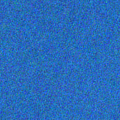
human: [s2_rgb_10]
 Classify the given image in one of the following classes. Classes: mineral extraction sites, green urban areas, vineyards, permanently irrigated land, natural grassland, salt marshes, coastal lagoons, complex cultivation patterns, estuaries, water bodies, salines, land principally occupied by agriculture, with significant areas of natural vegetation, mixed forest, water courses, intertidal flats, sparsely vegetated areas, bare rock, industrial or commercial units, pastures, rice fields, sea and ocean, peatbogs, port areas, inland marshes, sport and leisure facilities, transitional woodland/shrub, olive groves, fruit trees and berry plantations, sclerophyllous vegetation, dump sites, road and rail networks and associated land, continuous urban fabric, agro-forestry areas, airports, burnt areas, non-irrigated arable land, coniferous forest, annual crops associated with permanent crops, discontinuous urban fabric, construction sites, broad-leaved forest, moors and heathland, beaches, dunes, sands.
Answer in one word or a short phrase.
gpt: sea and ocean